Question: Here's a dialog box which runs for approximately 16 projects and takes over 5 minutes to complete (in total).
Can anyone tell me what it's doing and how to make it stop?

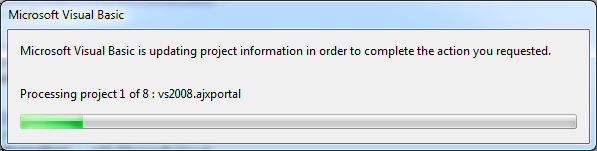
Answer: I discovered the answer, thanks to Alexandre DeFalque.
VB is converting old VB6 modules(modulename.vb) into static classes for use by .NET. This can take quite a while.
I had previously scoured the Internet looking for an answer to this; hopefully someone else has now been saved that bother.